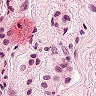
Metastatic tissue present: yes